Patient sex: M
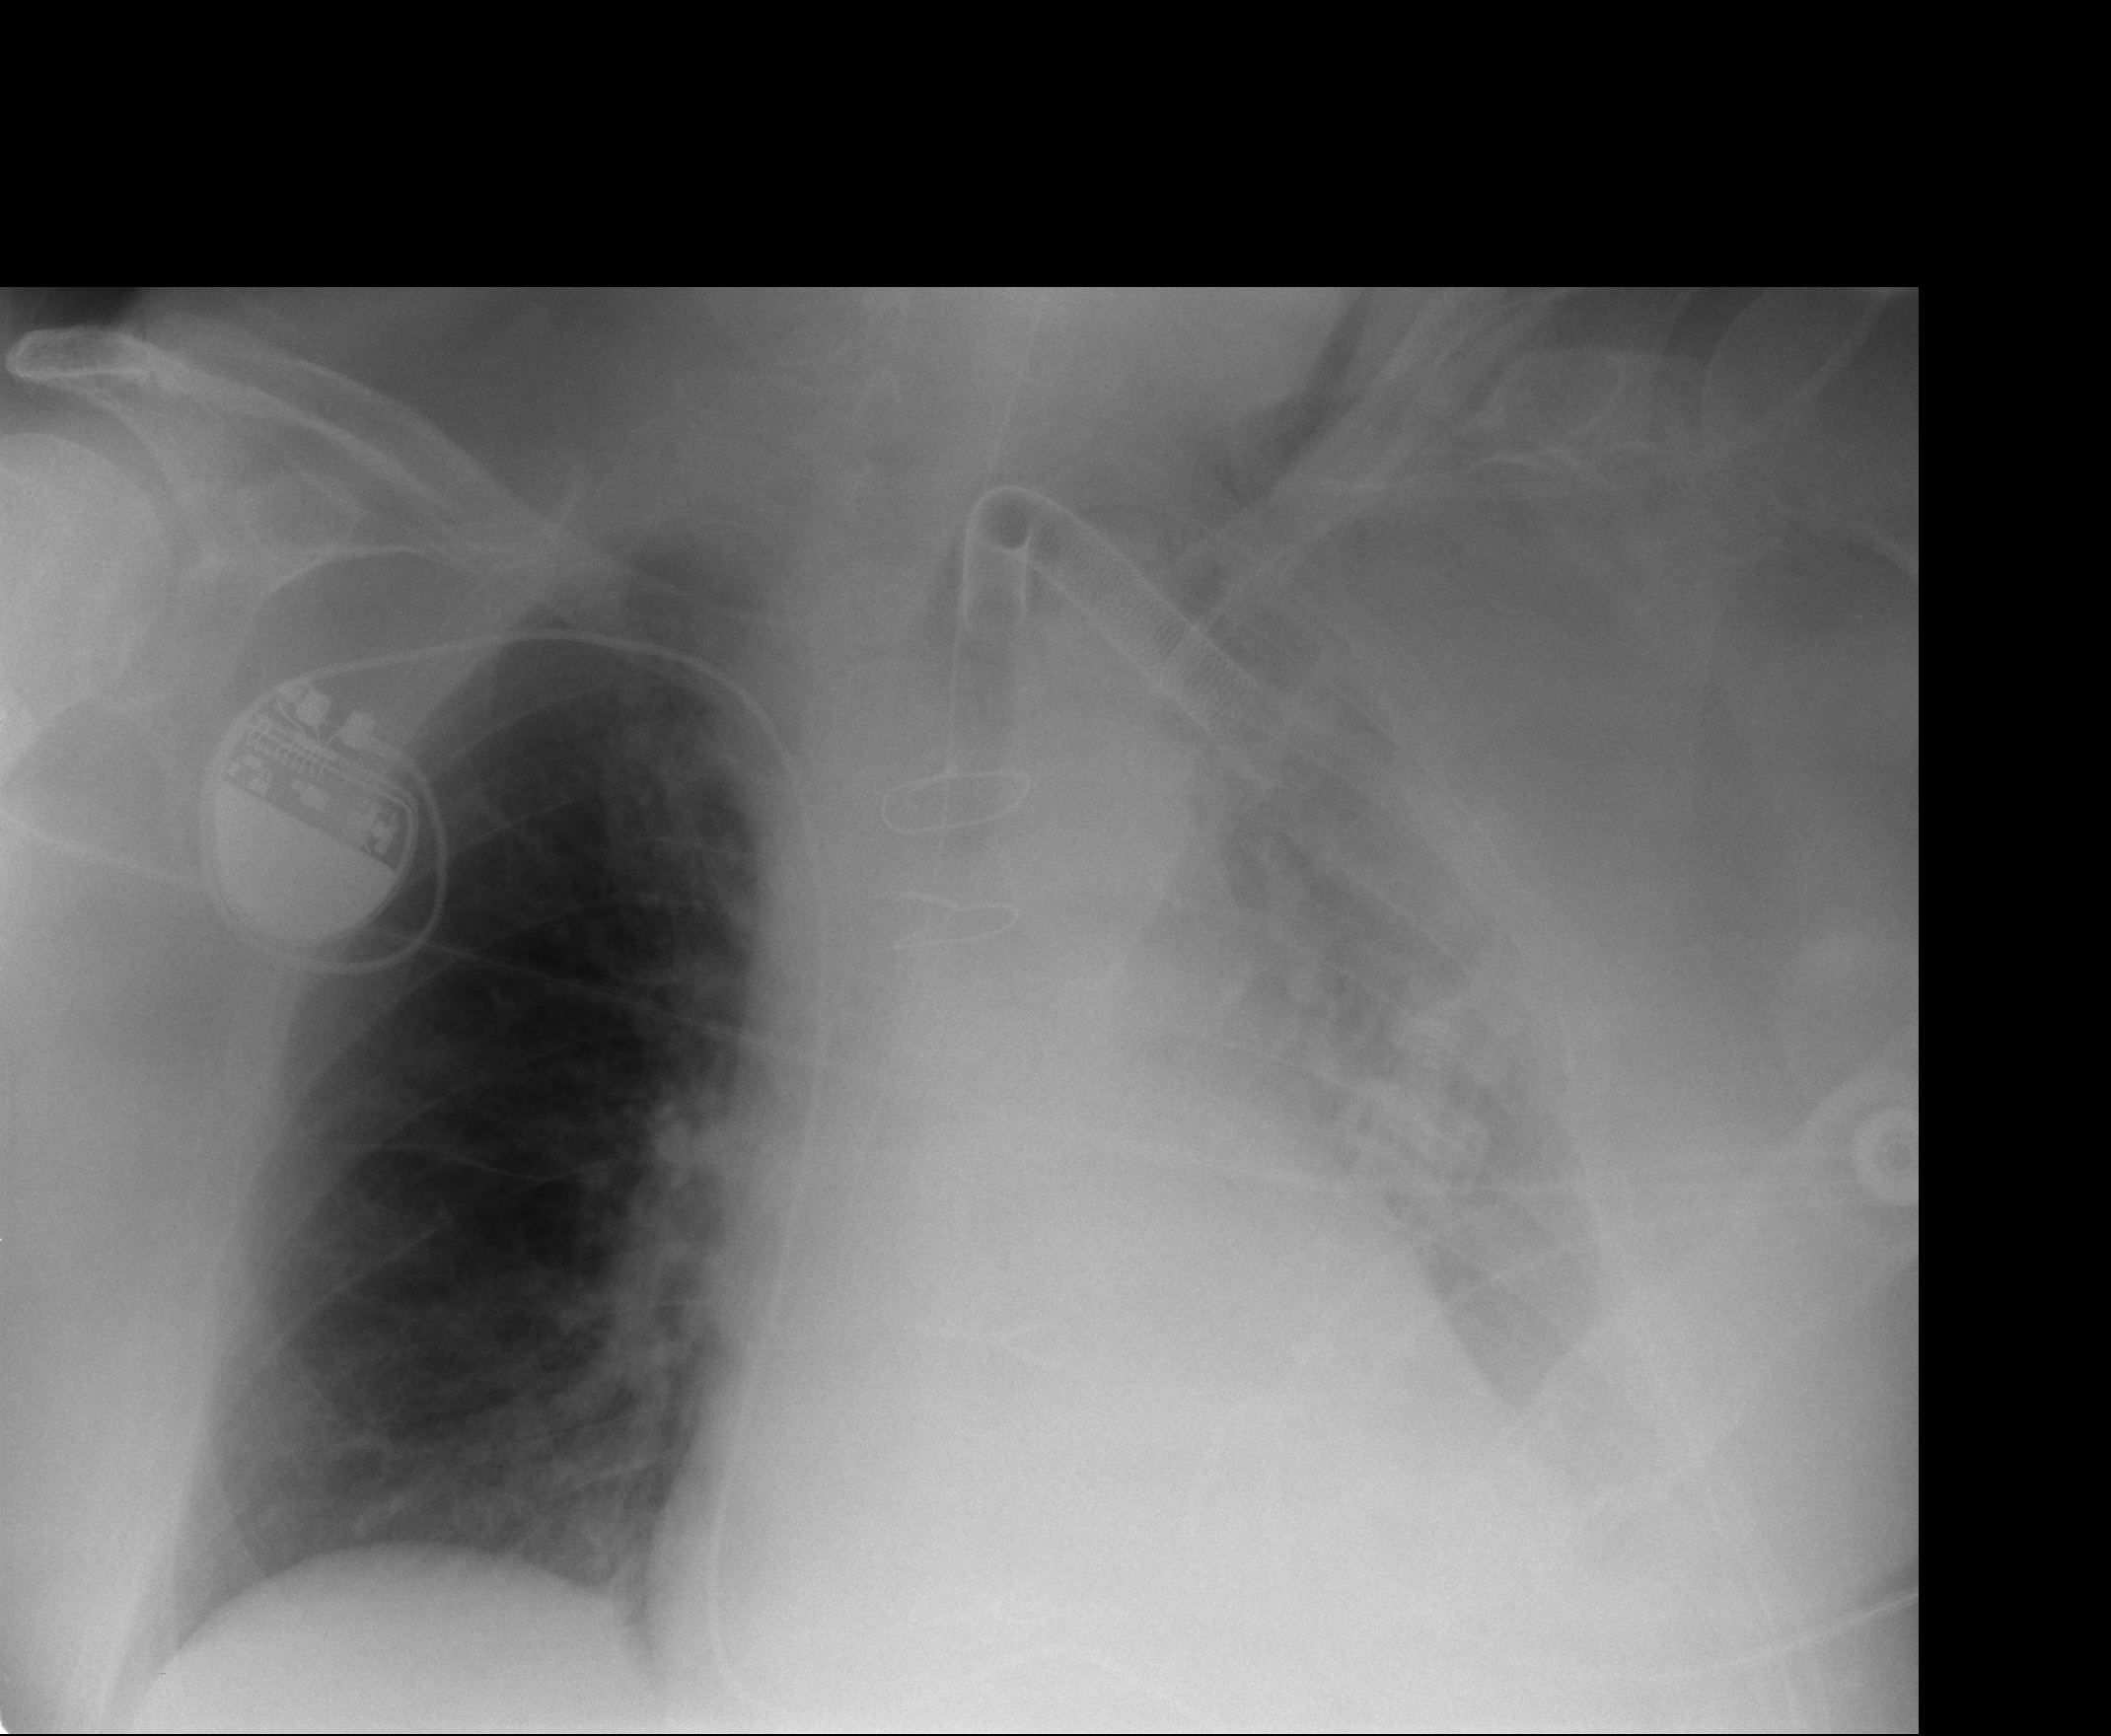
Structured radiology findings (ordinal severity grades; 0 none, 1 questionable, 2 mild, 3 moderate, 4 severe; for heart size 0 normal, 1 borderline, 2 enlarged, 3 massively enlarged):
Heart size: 2
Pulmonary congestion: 3
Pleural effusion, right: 0
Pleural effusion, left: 3
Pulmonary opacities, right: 0
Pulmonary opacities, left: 1
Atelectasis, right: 0
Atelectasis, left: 3